Interaction volume radius: 5 \u00c5
Interaction volume height: 25 \u00c5
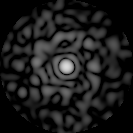
Disorder parameter: 0.8148